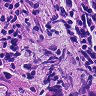
Metastatic tissue present: yes